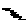
Label: zigzag